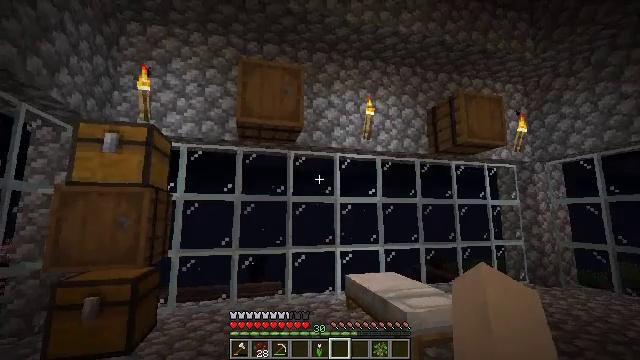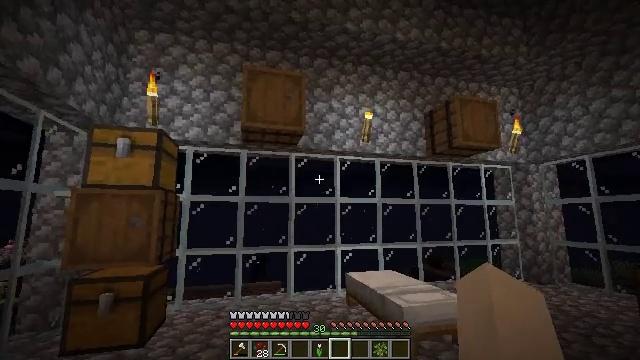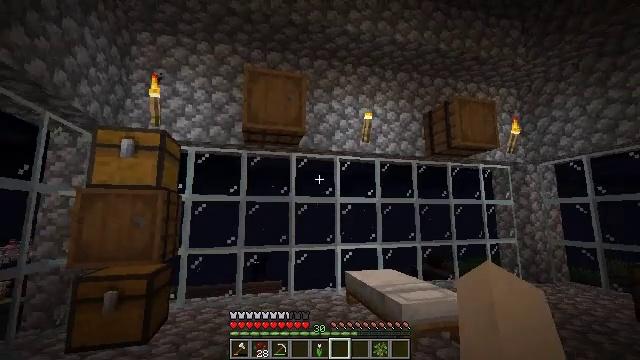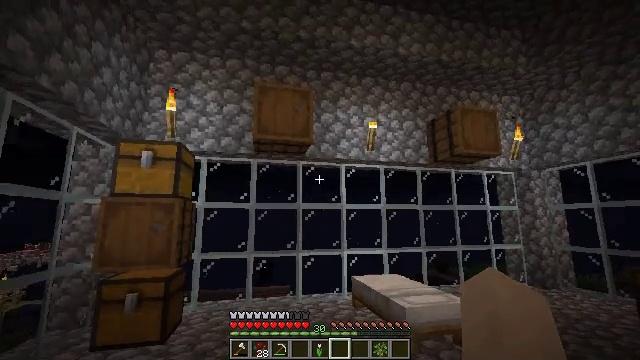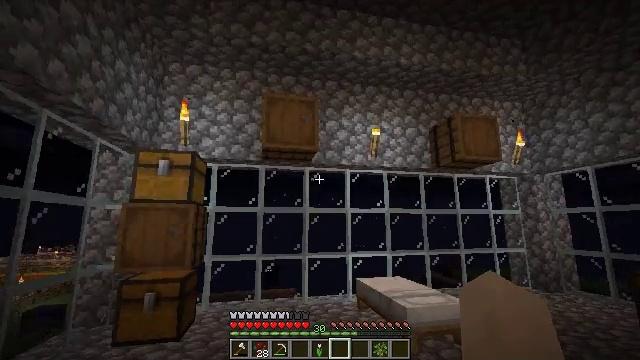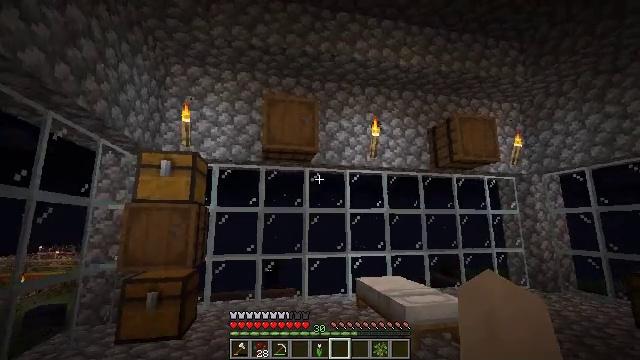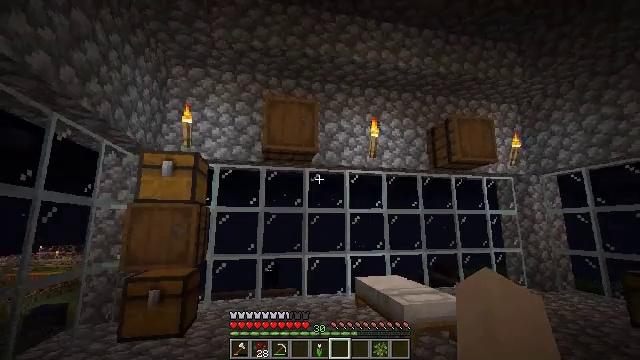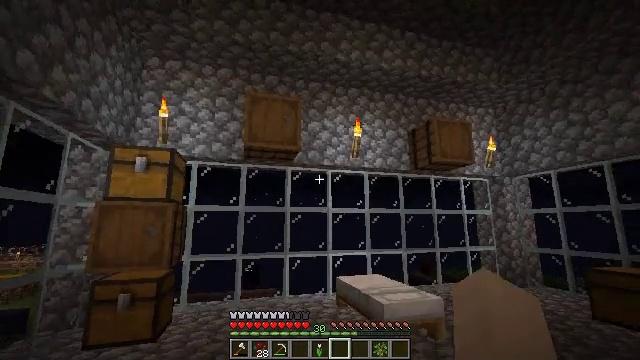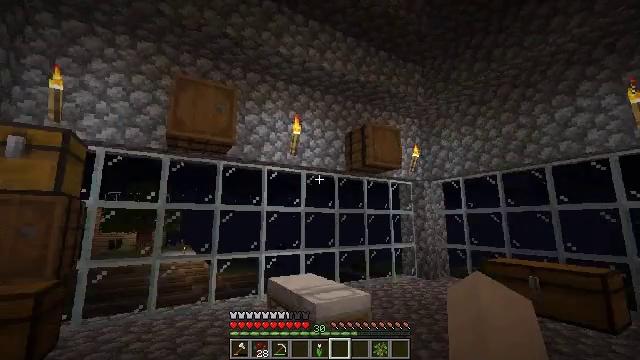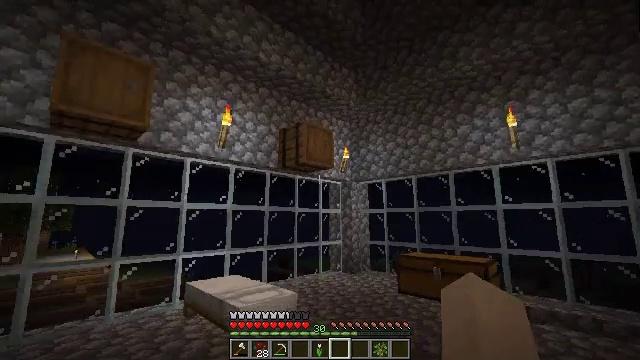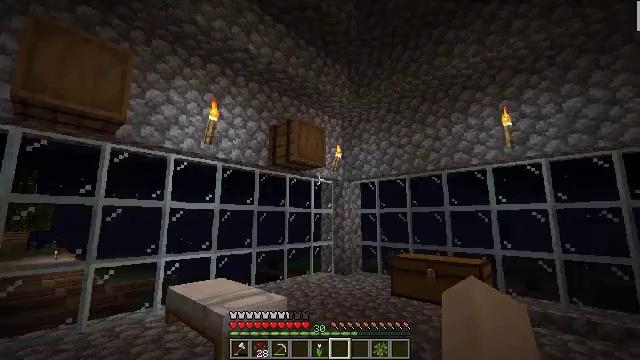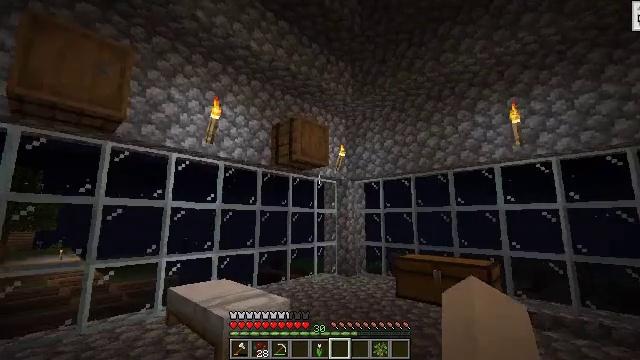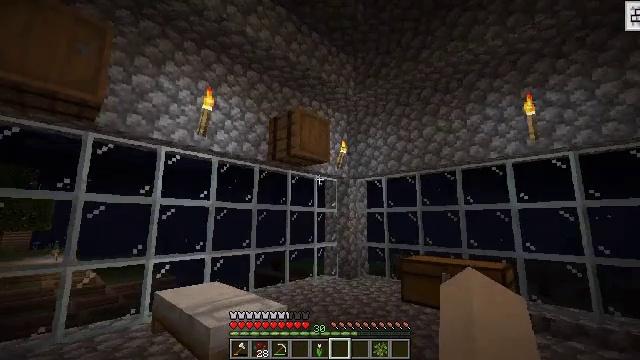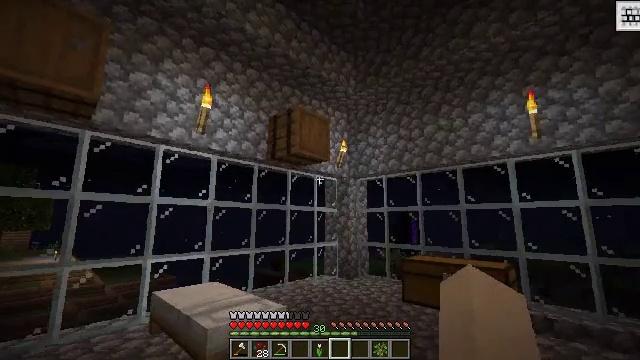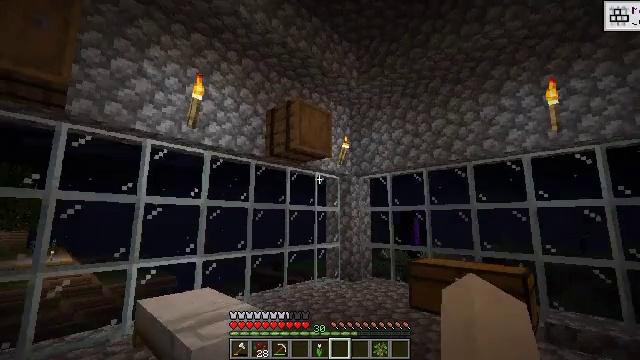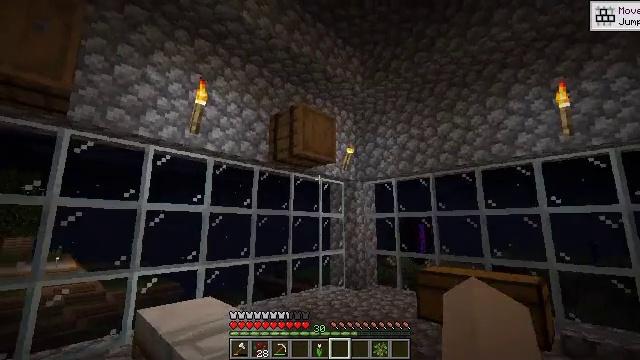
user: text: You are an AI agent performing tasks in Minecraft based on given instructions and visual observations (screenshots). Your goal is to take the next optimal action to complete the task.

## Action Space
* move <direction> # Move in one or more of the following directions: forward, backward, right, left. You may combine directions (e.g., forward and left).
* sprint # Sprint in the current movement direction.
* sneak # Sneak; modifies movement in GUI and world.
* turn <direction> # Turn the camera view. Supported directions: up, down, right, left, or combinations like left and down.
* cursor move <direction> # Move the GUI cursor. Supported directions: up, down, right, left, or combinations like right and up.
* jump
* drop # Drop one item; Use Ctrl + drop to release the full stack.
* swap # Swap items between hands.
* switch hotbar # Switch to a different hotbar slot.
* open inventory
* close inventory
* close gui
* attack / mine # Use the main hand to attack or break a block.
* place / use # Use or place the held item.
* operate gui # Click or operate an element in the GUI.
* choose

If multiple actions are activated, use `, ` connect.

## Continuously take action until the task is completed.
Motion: motion action
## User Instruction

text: Attack the barrel to gather it.
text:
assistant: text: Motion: move back, attack / mine
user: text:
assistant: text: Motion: move back, attack / mine
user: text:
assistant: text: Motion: move back, turn left and up, attack / mine
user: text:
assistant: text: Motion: turn left, attack / mine
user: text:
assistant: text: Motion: attack / mine
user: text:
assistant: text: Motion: attack / mine
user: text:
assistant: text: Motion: move forward, turn right, attack / mine
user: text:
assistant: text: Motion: move forward, turn right, attack / mine
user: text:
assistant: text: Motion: move forward, turn right, attack / mine
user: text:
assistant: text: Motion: move forward, turn right, attack / mine
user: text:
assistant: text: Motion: move forward, attack / mine
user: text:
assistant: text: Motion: move forward, attack / mine
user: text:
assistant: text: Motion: move forward, attack / mine
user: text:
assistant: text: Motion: move forward, attack / mine
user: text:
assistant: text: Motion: move forward, turn up, attack / mine
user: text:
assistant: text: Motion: move forward, turn left and up, attack / mine
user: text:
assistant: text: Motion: move forward, turn left and up, attack / mine
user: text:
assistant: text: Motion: move forward, turn up, attack / mine
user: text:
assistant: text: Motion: move forward, attack / mine
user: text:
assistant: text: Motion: move forward, attack / mine
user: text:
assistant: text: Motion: move forward, attack / mine
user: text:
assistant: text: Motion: attack / mine and use / place
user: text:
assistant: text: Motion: attack / mine and use / place
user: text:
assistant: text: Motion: attack / mine and use / place
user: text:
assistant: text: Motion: attack / mine and use / place
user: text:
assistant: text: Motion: attack / mine
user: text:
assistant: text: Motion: operate gui, open gui
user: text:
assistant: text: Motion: operate gui
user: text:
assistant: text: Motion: operate gui
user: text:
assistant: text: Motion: operate gui